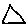
Label: triangle